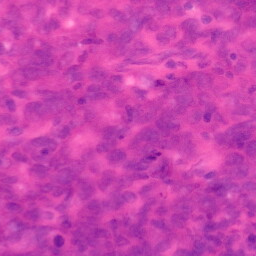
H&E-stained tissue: Colon